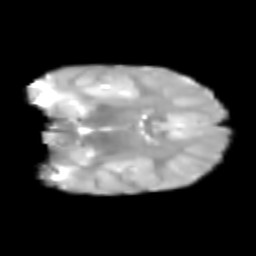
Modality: T2w
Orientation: coronal
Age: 6
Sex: male
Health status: healthy